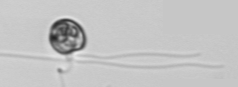
Label: flagellate_morphotype1